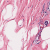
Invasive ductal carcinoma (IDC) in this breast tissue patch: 0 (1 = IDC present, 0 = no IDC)